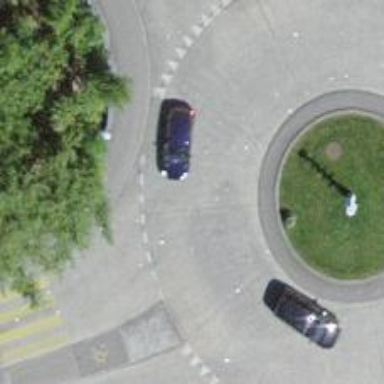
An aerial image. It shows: Secondary road made of asphalt leading to roundabout.